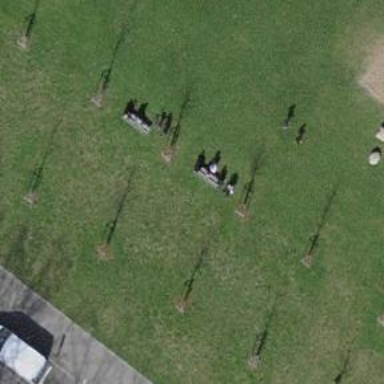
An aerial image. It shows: Bench for seating.